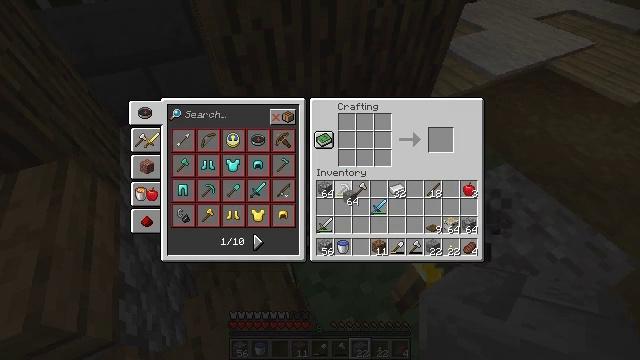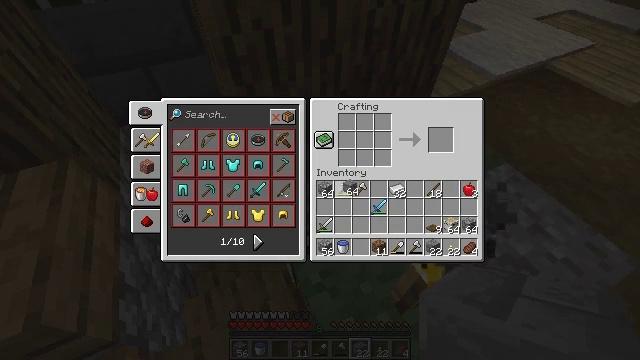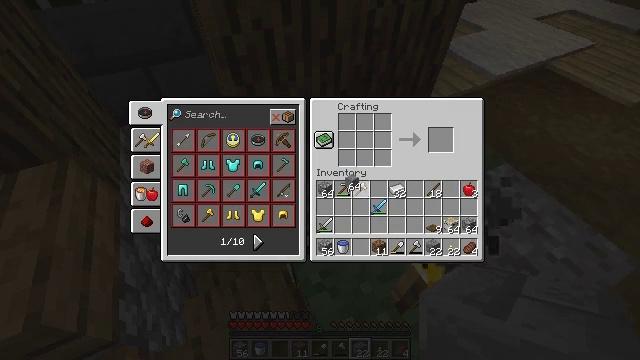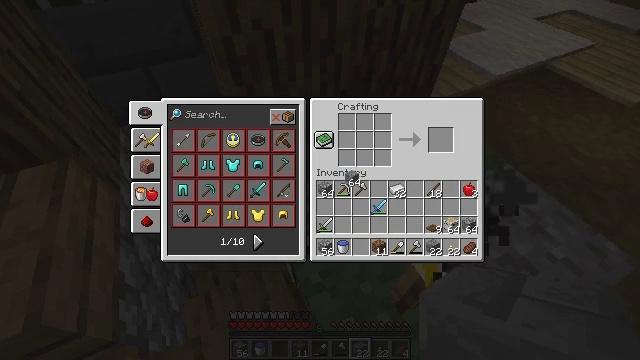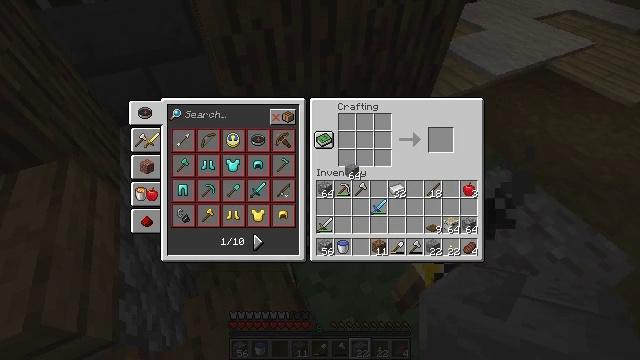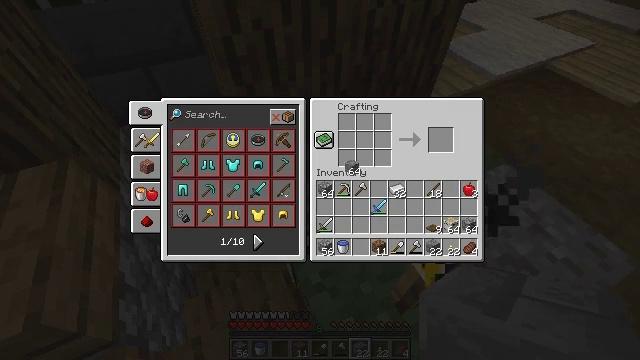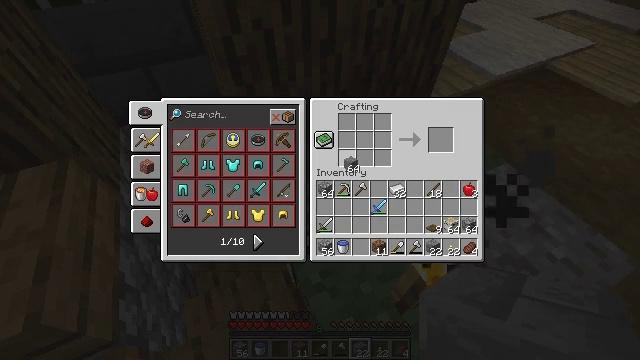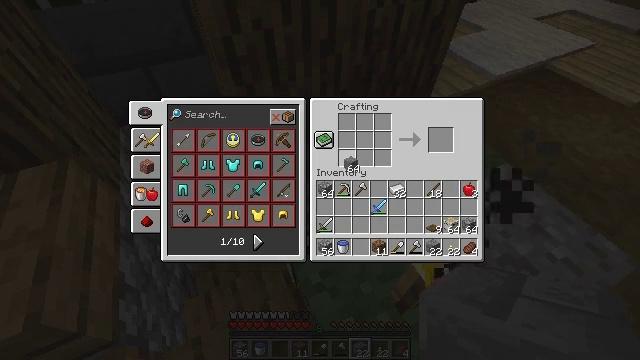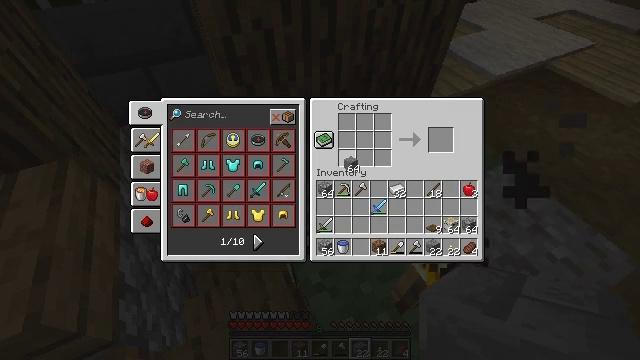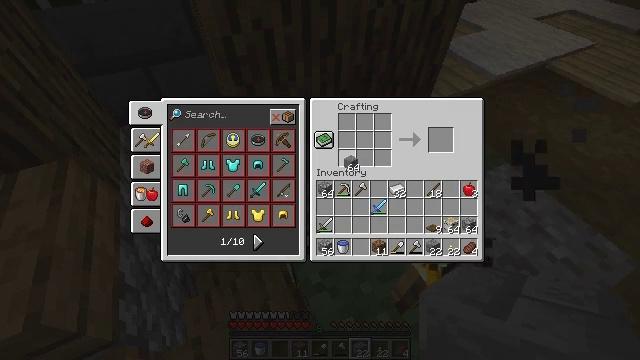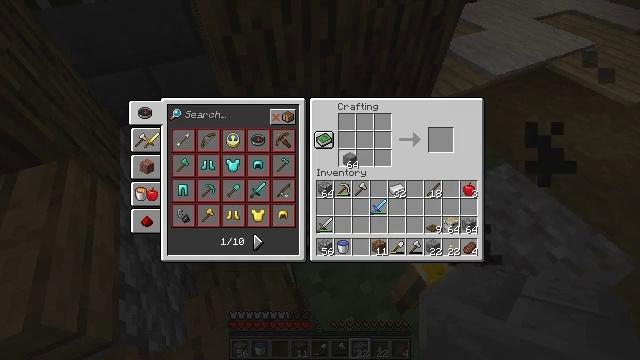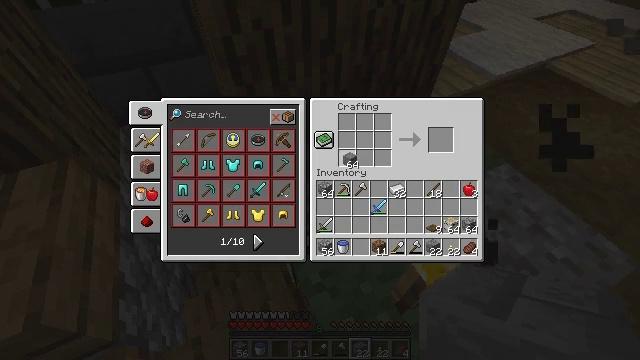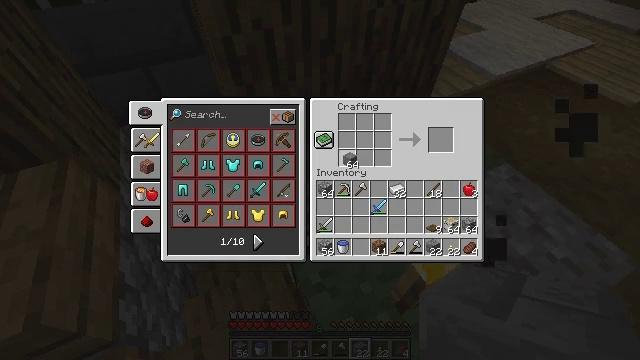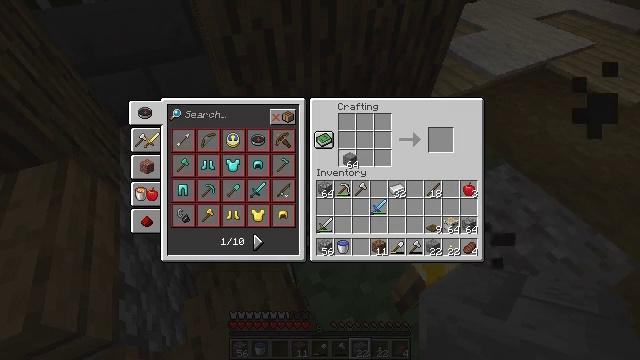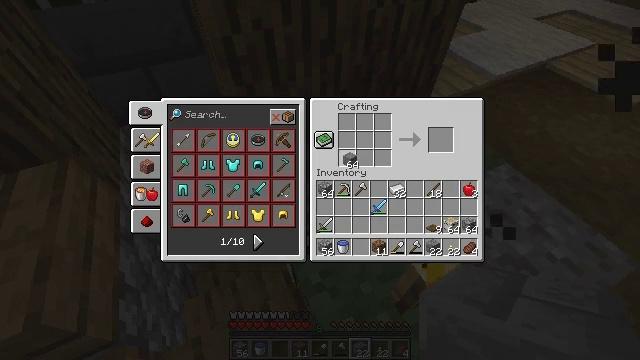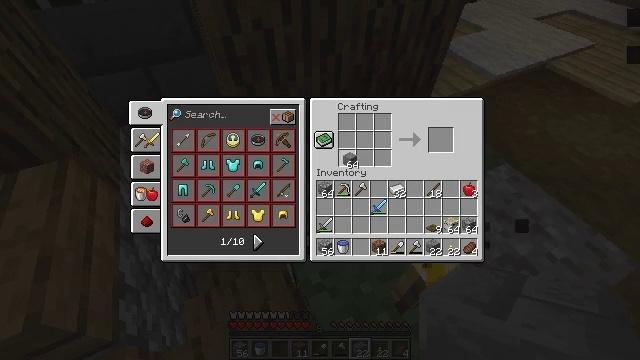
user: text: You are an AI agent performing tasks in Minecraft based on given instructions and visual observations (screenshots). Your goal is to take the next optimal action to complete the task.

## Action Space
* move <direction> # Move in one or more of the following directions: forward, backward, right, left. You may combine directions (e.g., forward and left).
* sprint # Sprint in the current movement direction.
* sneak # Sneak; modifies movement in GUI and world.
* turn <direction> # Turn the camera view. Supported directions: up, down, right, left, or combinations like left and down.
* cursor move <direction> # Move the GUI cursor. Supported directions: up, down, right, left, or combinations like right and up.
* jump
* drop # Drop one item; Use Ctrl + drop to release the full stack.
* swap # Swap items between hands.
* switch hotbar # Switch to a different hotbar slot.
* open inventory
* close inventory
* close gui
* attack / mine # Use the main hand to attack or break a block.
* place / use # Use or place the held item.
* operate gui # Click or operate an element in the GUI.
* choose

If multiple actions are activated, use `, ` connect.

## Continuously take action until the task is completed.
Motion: motion action
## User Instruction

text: Use stone to craft stone bricks.
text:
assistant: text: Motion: cursor move up
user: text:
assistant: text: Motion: no_op
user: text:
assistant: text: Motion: no_op
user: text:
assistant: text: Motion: no_op
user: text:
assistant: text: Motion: no_op
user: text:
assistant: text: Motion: no_op
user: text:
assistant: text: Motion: no_op
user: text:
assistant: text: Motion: no_op
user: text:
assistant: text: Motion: no_op
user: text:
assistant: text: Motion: no_op
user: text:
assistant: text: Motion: no_op
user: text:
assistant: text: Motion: no_op
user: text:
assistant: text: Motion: no_op
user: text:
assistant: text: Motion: operate gui
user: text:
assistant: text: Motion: operate gui
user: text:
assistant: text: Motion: operate gui
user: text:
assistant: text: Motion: operate gui
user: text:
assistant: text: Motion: operate gui
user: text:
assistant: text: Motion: operate gui
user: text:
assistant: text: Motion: operate gui
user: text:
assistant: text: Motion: operate gui
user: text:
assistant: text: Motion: operate gui
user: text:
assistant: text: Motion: operate gui
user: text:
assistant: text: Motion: operate gui
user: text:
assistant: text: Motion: operate gui
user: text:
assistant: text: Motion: operate gui
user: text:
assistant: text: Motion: operate gui
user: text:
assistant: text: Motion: operate gui
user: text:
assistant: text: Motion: operate gui
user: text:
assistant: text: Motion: operate gui